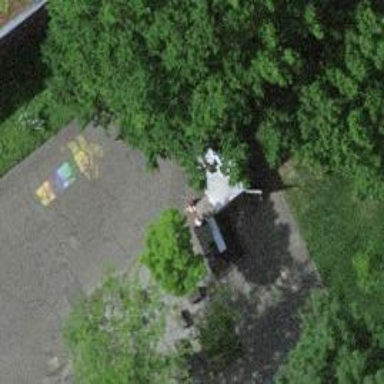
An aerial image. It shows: Playground structure.